Question: I need to create a instruction screen for cocos2d game. Please kindly let me know how to create the Numbered ordered list instructions in cocos2d game. You can see the same of how the text should be

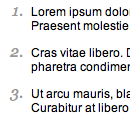
Answer: '''
UITextView *textView = [[UITextView alloc] initWithFrame:CGRectMake(0,0, windowSize.height/2,windowSize.width/2)];
textView.text = @"your text here";
[textView setEditable:NO];
[[[CCDirector sharedDirector]view]addSubview:textView];
'''
try this